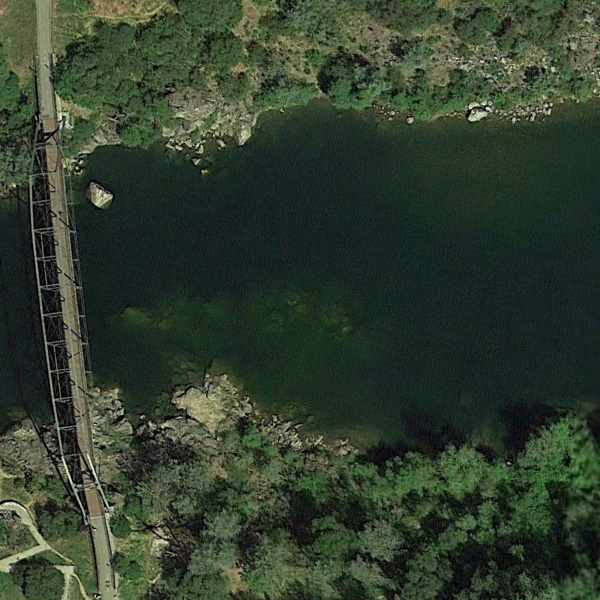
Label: Bridge